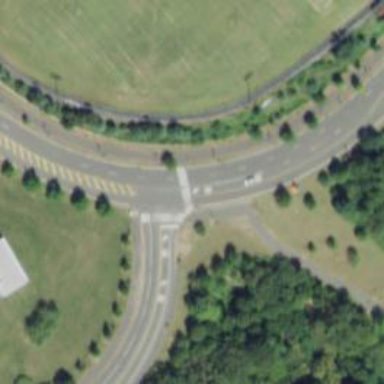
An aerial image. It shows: Marked asphalt cycleway crossing.